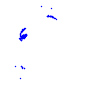
Particle: electron